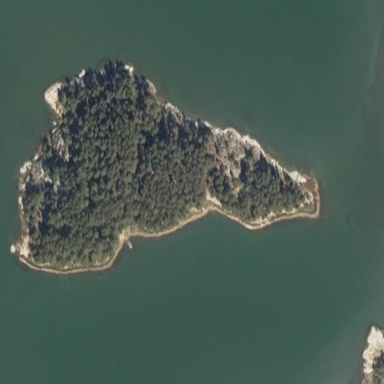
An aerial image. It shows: Islet located along the natural coastline.